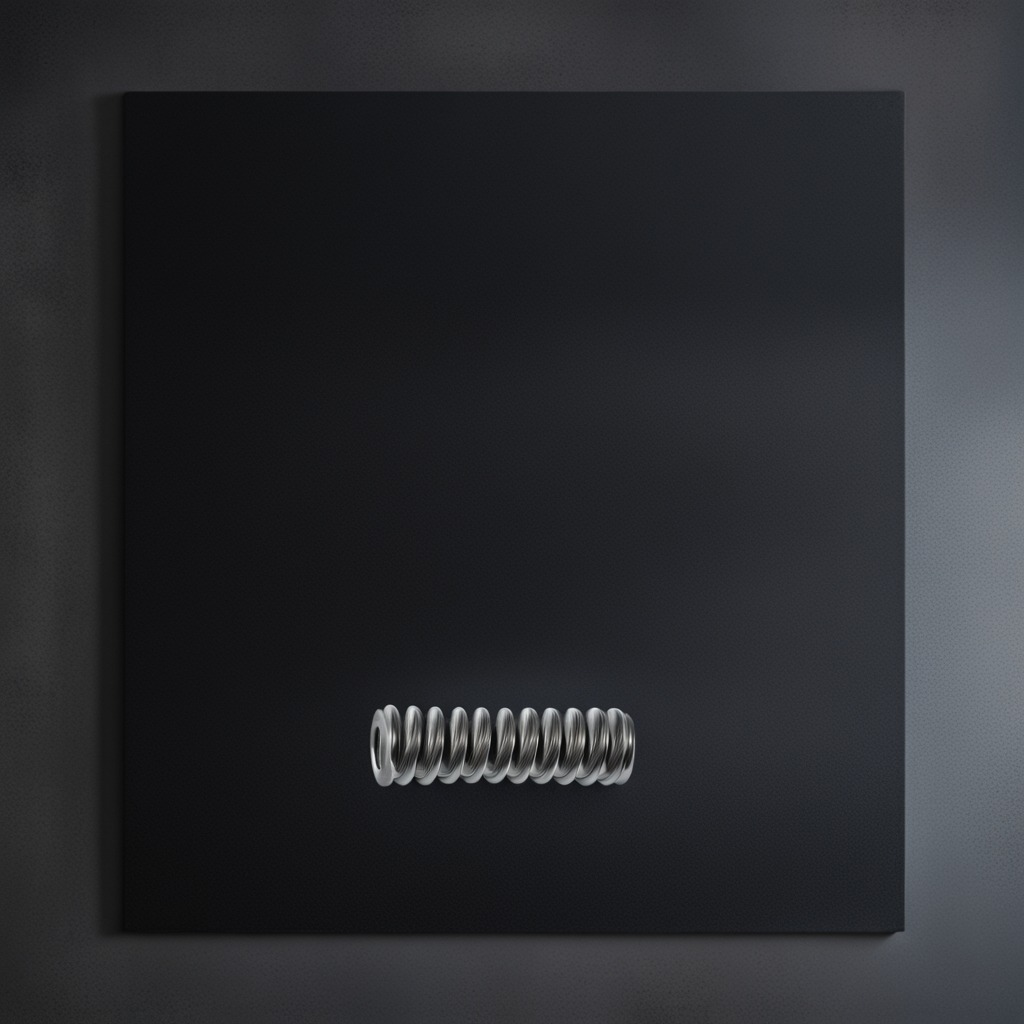
A coiled metal spring is lying on the clean granite tabletop covered with a black rubber mat inside a workshop at night dim ambient light soft shadows worn but beneath the mat